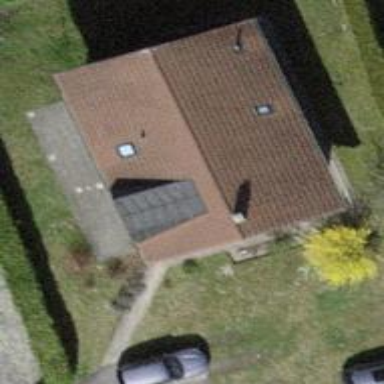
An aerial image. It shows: Detached building.